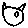
Label: cat